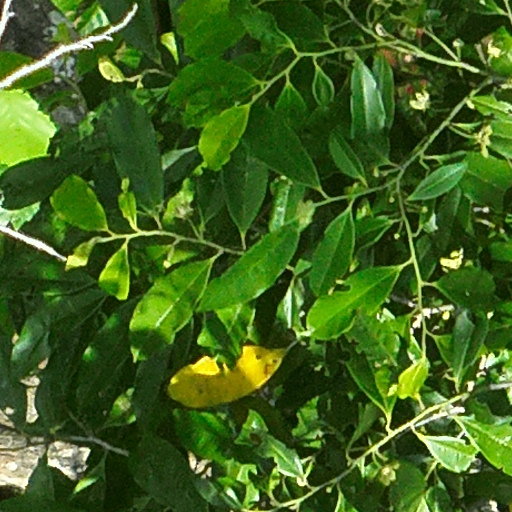
Species: Guatteria lucens
GBIF accepted scientific name: Guatteria lucens
Crown area (m\u00b2): 128.703